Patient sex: M
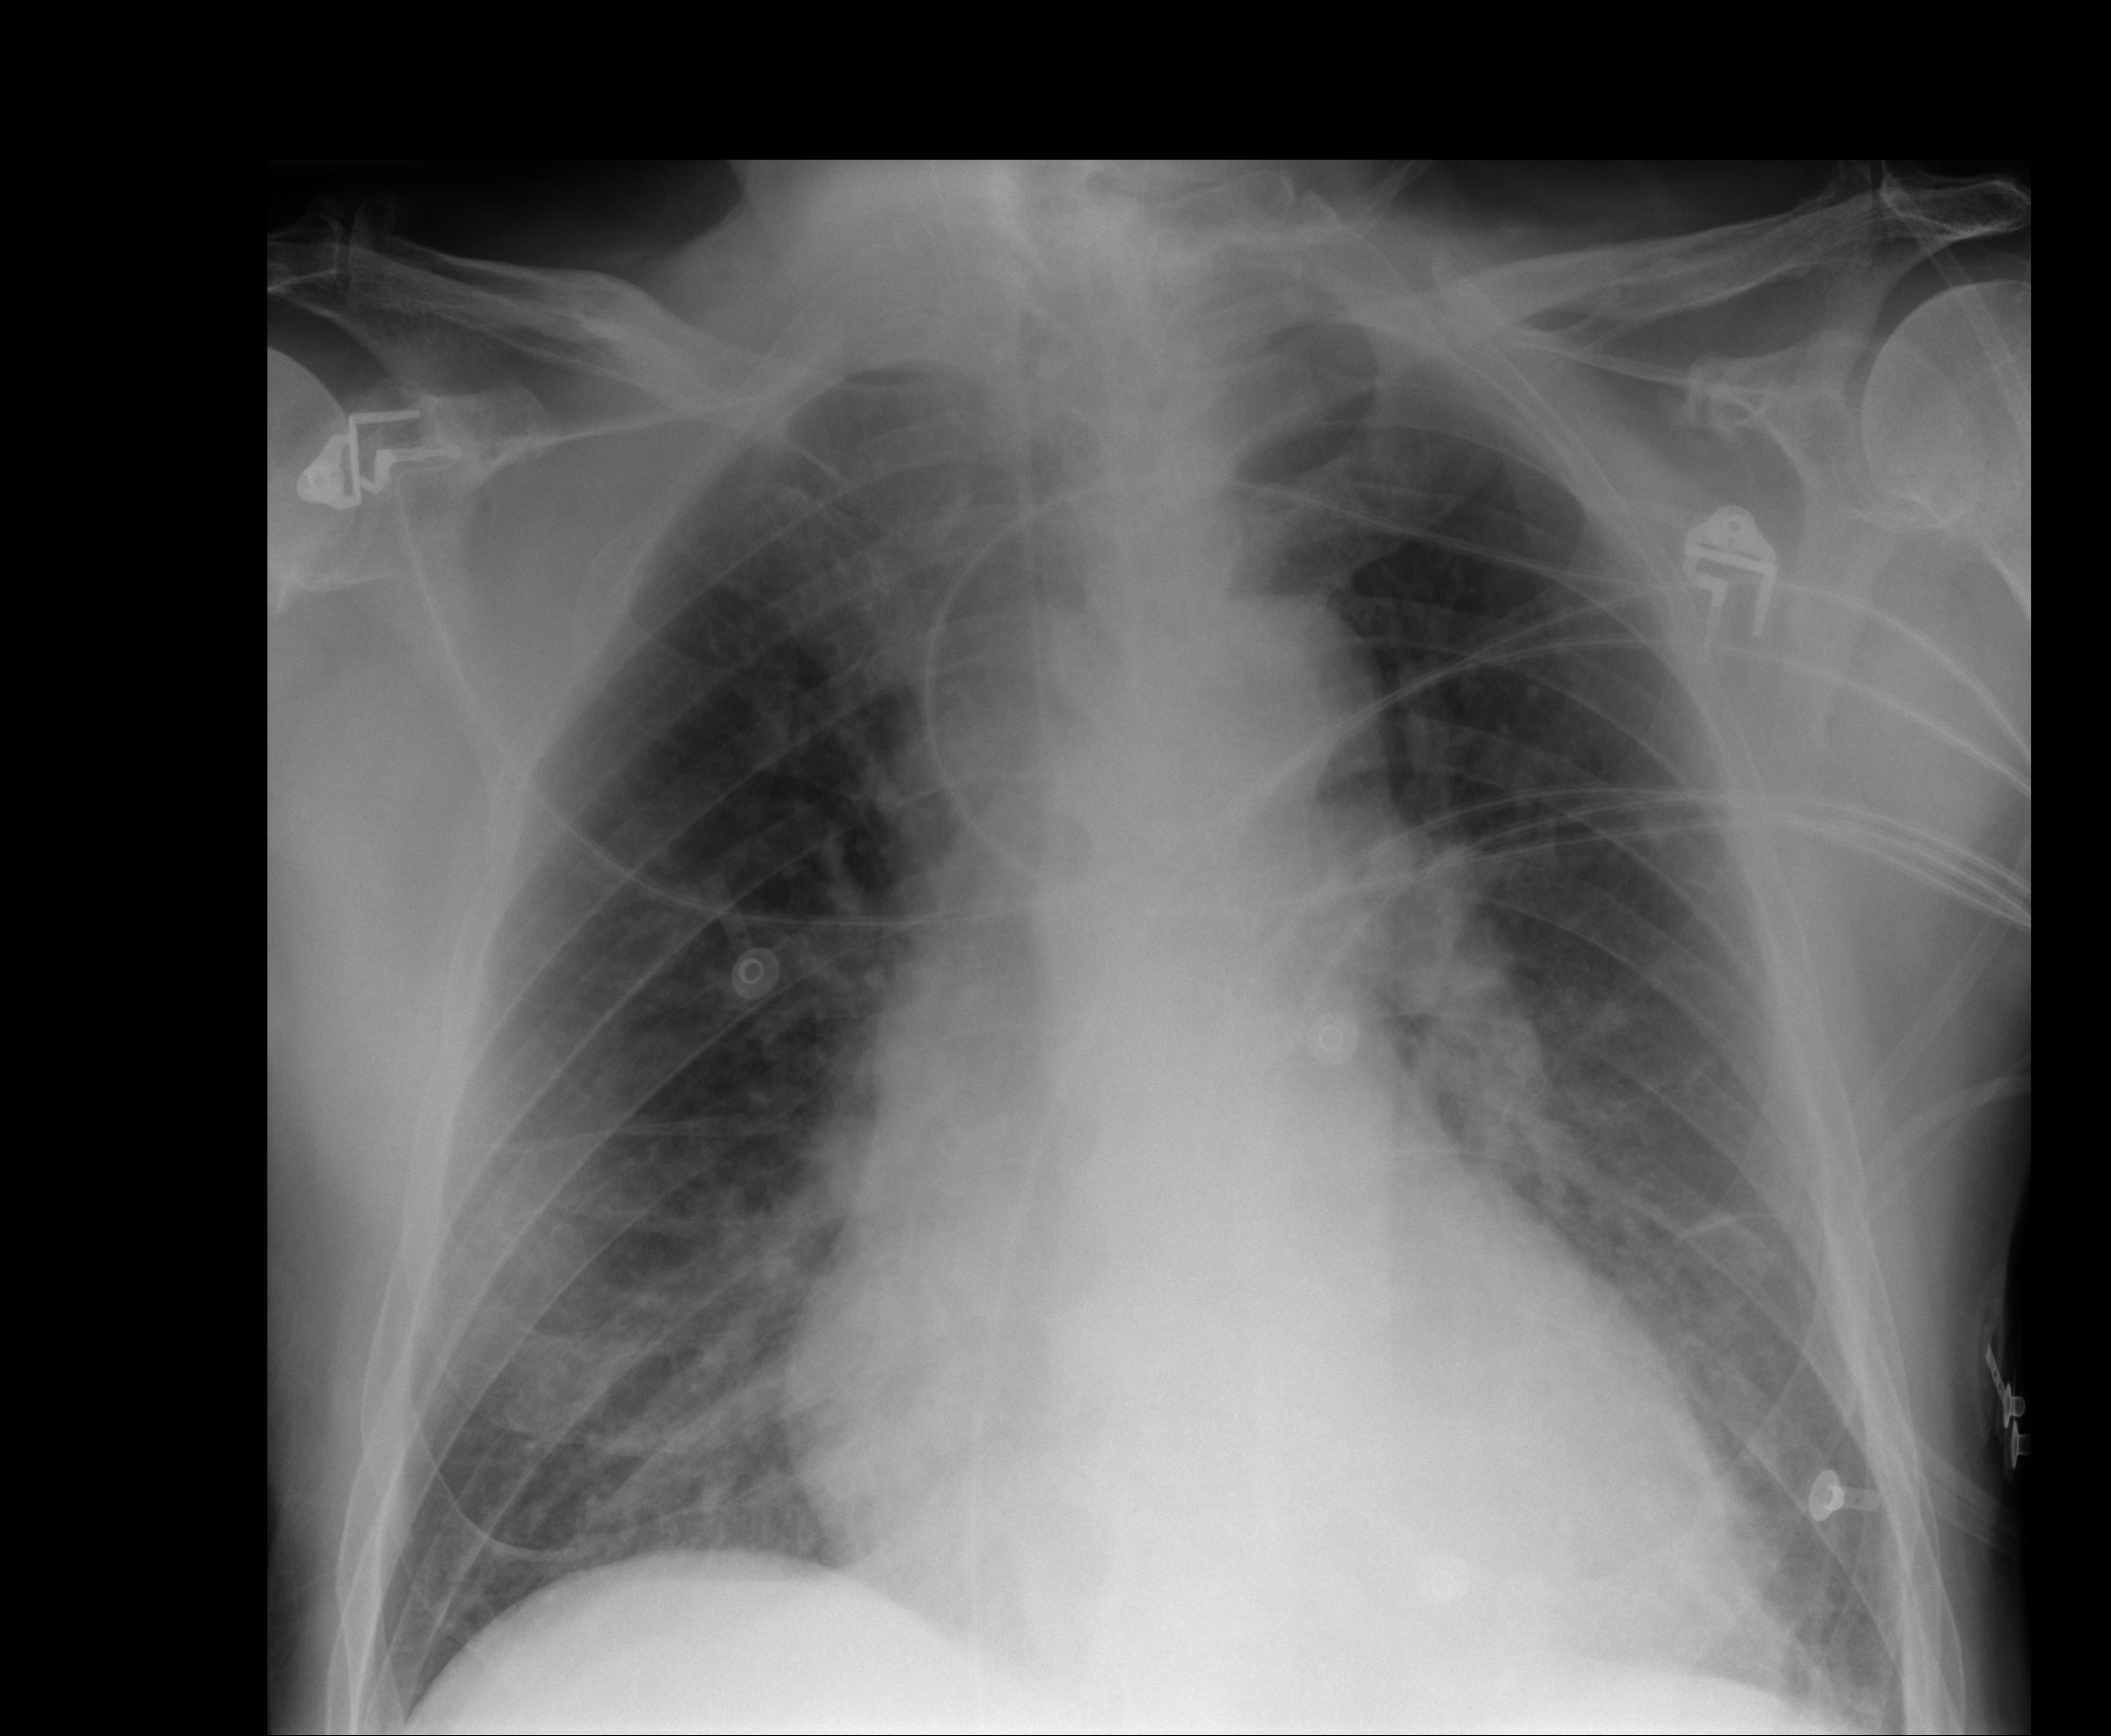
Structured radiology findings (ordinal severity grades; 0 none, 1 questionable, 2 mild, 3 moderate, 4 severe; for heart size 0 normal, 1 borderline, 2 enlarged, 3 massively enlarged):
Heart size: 2
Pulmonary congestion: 1
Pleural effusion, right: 0
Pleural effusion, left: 0
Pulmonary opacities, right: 0
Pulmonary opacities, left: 0
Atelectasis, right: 2
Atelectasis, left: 2